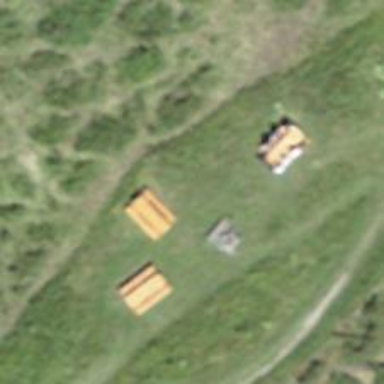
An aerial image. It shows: Picnic site for tourists.